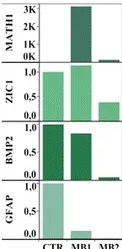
Gene expression analysis of MB1 and MB2. Histograms show mRNA levels of the indicated genes in MB1 and MB2 compared to normal cerebella (average of n = 7) as control (CTR). Differentiation molecules.
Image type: chart (chart)